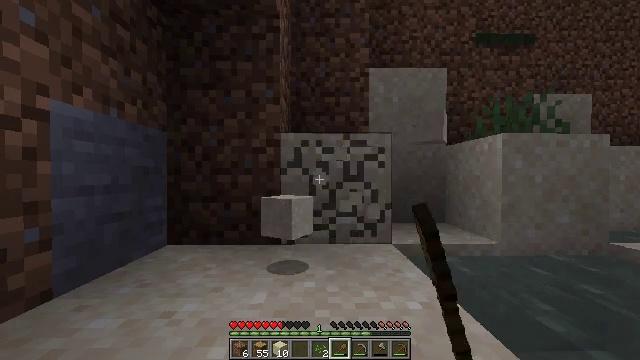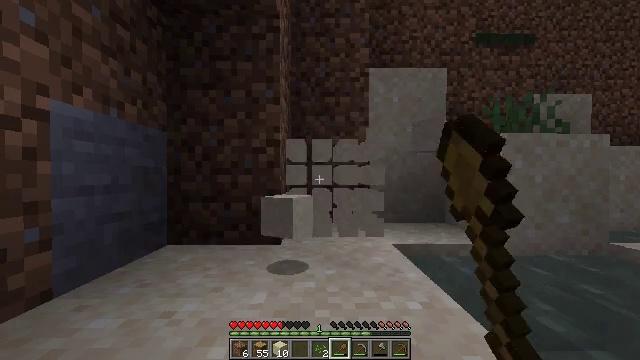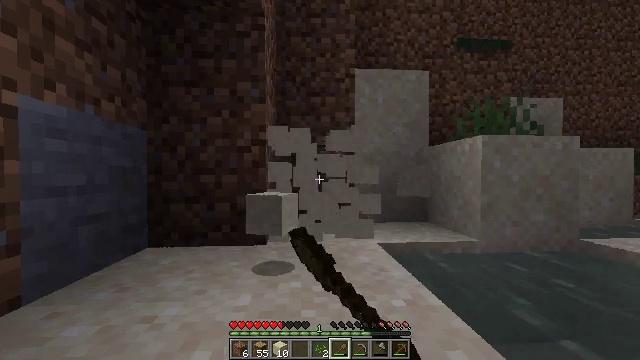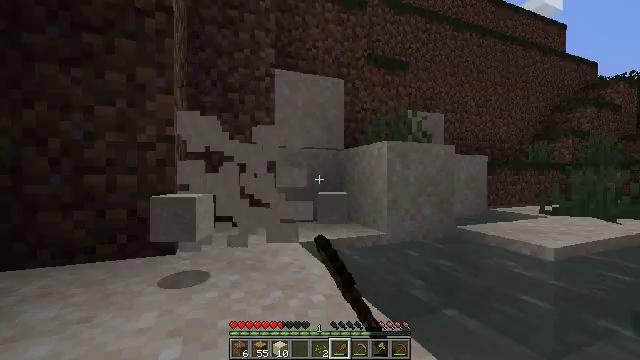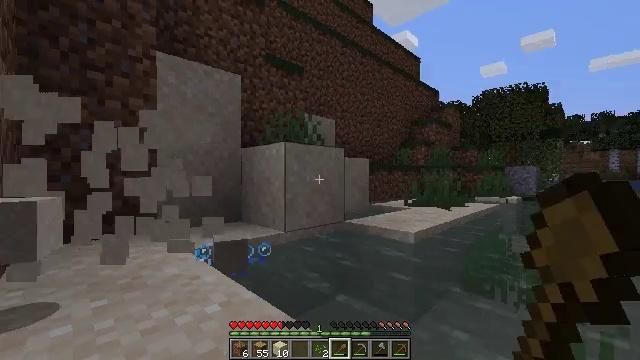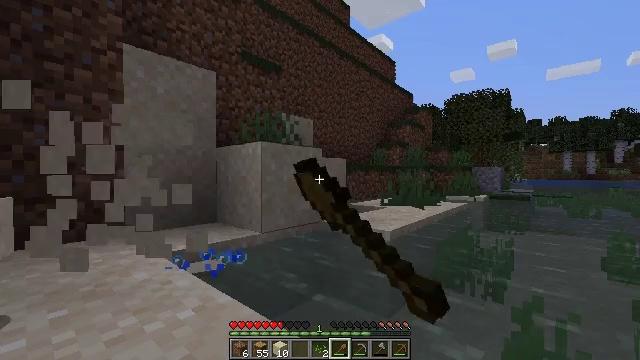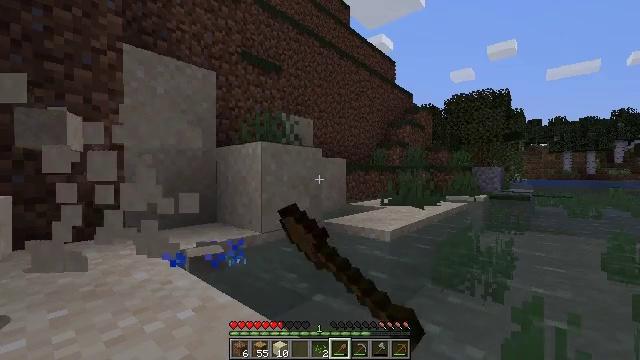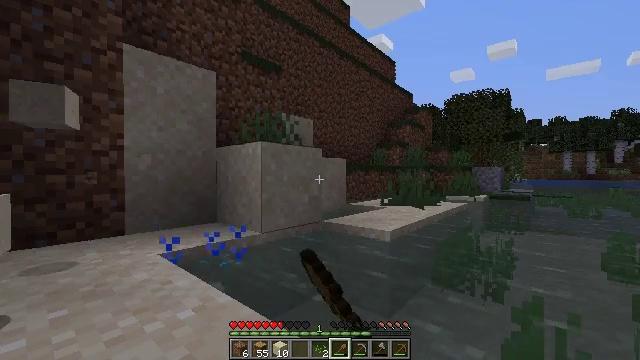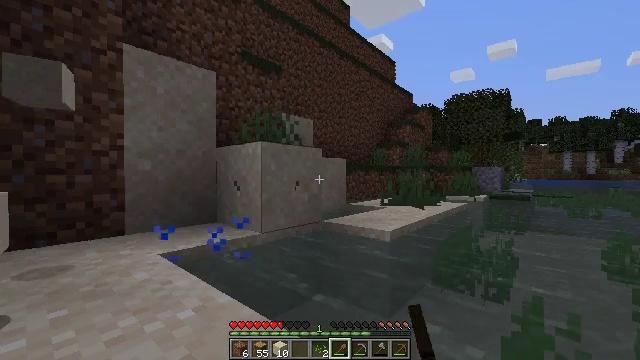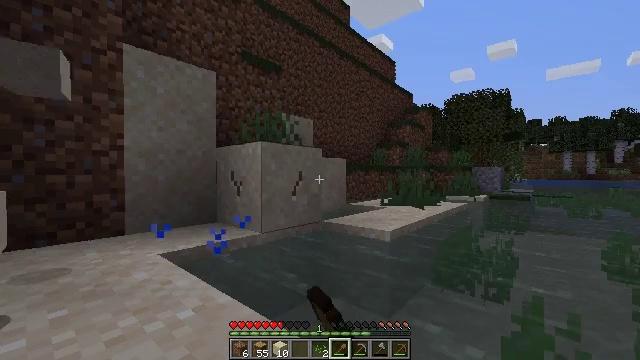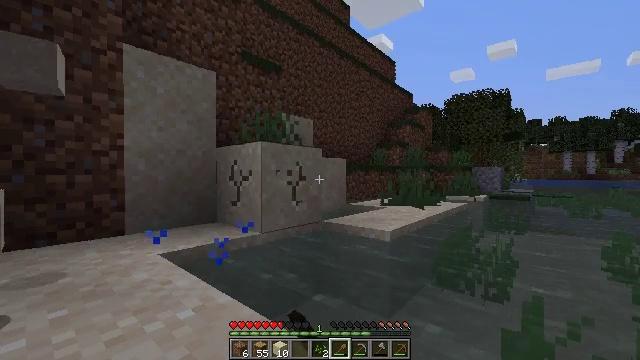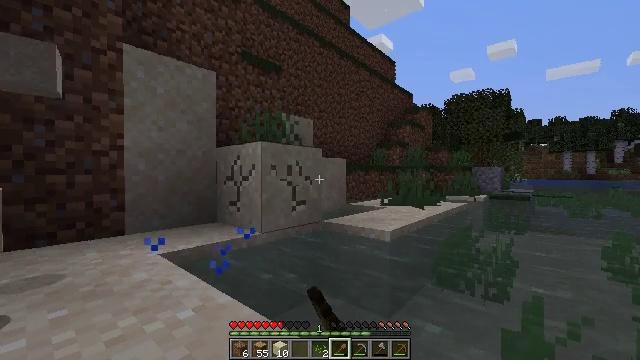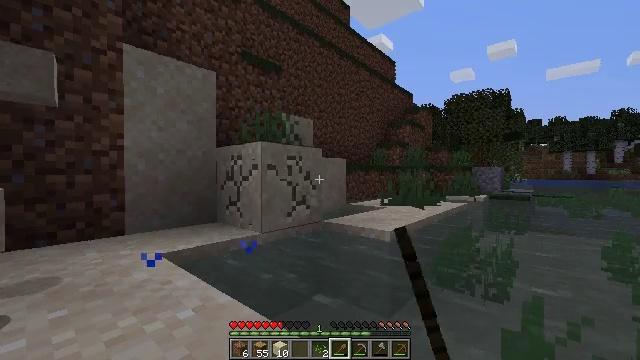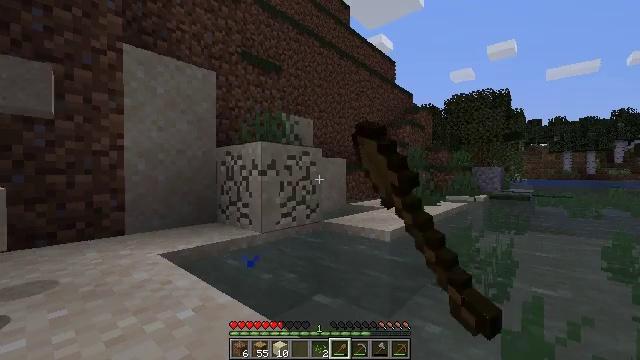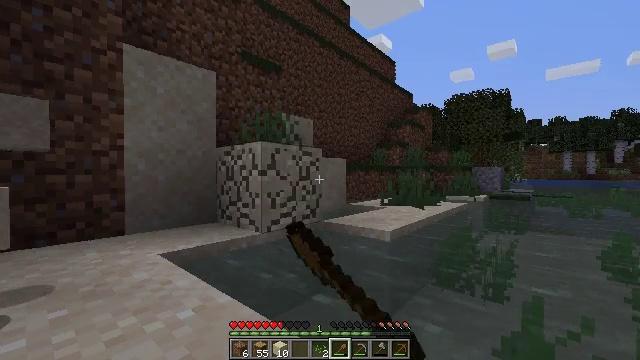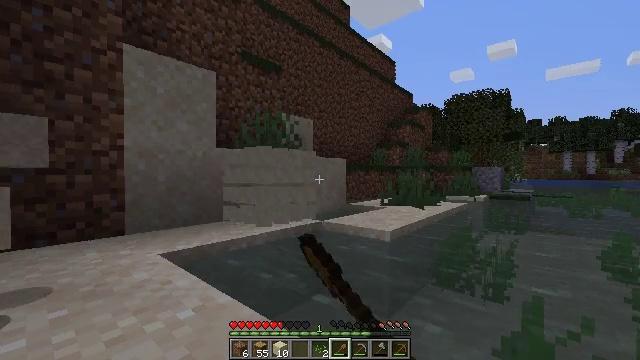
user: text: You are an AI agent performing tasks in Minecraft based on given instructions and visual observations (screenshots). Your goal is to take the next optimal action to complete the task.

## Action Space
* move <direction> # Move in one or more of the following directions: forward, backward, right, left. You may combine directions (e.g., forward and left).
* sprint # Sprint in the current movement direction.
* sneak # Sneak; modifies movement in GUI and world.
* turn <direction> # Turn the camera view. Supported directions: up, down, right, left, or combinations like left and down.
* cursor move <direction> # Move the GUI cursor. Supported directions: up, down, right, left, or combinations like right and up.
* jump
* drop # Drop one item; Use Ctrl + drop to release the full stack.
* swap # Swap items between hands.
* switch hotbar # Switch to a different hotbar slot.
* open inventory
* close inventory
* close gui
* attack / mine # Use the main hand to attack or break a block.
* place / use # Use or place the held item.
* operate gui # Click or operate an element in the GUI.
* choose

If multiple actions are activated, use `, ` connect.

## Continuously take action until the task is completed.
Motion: motion action
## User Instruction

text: Collect sand to make glass.
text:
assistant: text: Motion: attack / mine
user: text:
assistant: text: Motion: turn right, attack / mine
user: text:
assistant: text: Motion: turn right, attack / mine
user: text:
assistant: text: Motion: turn right, attack / mine
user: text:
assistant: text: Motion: turn right, attack / mine
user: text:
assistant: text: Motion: attack / mine
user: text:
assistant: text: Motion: attack / mine
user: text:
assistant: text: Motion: attack / mine
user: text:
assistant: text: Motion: attack / mine
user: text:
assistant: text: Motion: attack / mine
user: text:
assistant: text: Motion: attack / mine
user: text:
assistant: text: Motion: attack / mine
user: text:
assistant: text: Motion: attack / mine
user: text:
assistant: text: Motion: attack / mine
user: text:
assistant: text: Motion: attack / mine
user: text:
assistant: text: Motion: attack / mine
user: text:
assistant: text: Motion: move forward, attack / mine
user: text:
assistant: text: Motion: move forward, turn left, attack / mine, jump
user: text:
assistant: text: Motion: move forward, turn left, attack / mine, jump
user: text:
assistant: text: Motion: move forward, turn left, attack / mine, jump
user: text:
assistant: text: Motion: move forward, turn left, attack / mine, jump
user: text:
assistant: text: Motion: move forward, attack / mine, jump
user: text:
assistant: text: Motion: move forward, attack / mine, jump
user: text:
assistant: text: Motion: move forward, attack / mine, jump
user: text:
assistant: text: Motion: move forward, attack / mine, jump
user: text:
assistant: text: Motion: move forward, attack / mine, jump
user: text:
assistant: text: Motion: move forward, attack / mine, jump
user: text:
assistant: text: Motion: move forward, turn left and down, attack / mine
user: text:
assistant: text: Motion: move forward, turn left and down, attack / mine
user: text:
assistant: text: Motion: turn left, attack / mine